Question: I have an asp .net mvc4 application in which I have a problem in the encoding in this view:
'''
@model Planning.Models.Affaire
@{
Layout = "~/Views/Shared/Template.cshtml";
}
@section logout {
<a href='@Url.Action("Index", "Calendar")'><img src="~/Content/images/restart-1.png"/></a>
<a href='@Url.Action("Logout", "Home")' style="margin-left: 91.3%"><img src="~/Content/images/images.jpg" style="width:37px; height:37px" /></a>
}
<head>
<style>
input {
border: 1px solid #e2e2e2;
background: #fff;
color: #333;
font-size: 1.2em;
margin: 5px 0 6px 0;
padding: 5px;
width: 300px;
}
a {
font-size:14px;
}
</style>
</head>
<br />
<br />
<h2 style="color:red ; margin-left: 40%">Ajouter une sequence</h2>
<br />
<br />
<form action="/Calendar/SaveSequence" method="post" style="margin-left: 33%; ">
<div >
<strong style="color:blue ">La description de la sequence</strong>
<input type="text" name="description" value="" style="margin-left:15.5%; width:50%" />
</div>
<br />
<input type="text" name="id" value="@Model.Id_affaire" style="margin-left:15.5%; width:50%; visibility:hidden" /> <br />
<p>
<input type="submit" value="Enregistrer" />
</p>
</form>
<div>
@Html.ActionLink("Retour a la liste", "Index")
</div>
@section Scripts {
@Scripts.Render("~/bundles/jqueryval")
}
'''
I get this result :

The problem is in the letter 'e': it's appears in '<strong style="color:blue ">La description de la sequence</strong>' and disappeared in '<h2 style="color:red ; margin-left: 40%">Ajouter une sequence</h2>' .
Why this happens? How can I fix it?
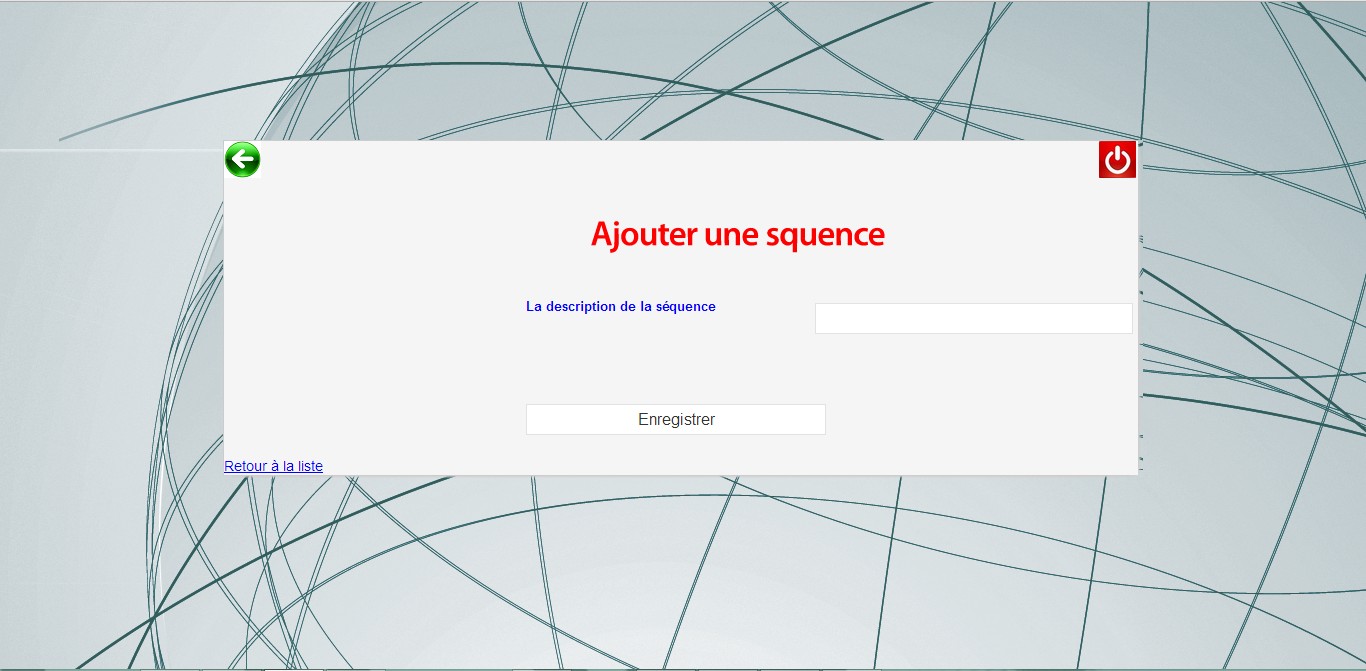
Answer: One solution, which is not very good but works is using the code 'e'
'''
<strong style="color: blue">La description de la s&eacute;quence</strong>
<h2 style="color: red; margin-left: 40%;">Ajouter une s&eacute;quence</h2>.
'''
A smarter solution would be to declare UTF-8 encoding in the head tag like so:
'''
<head>
<meta http-equiv="content-type" content="text/html; charset=utf-8">
</head>
'''